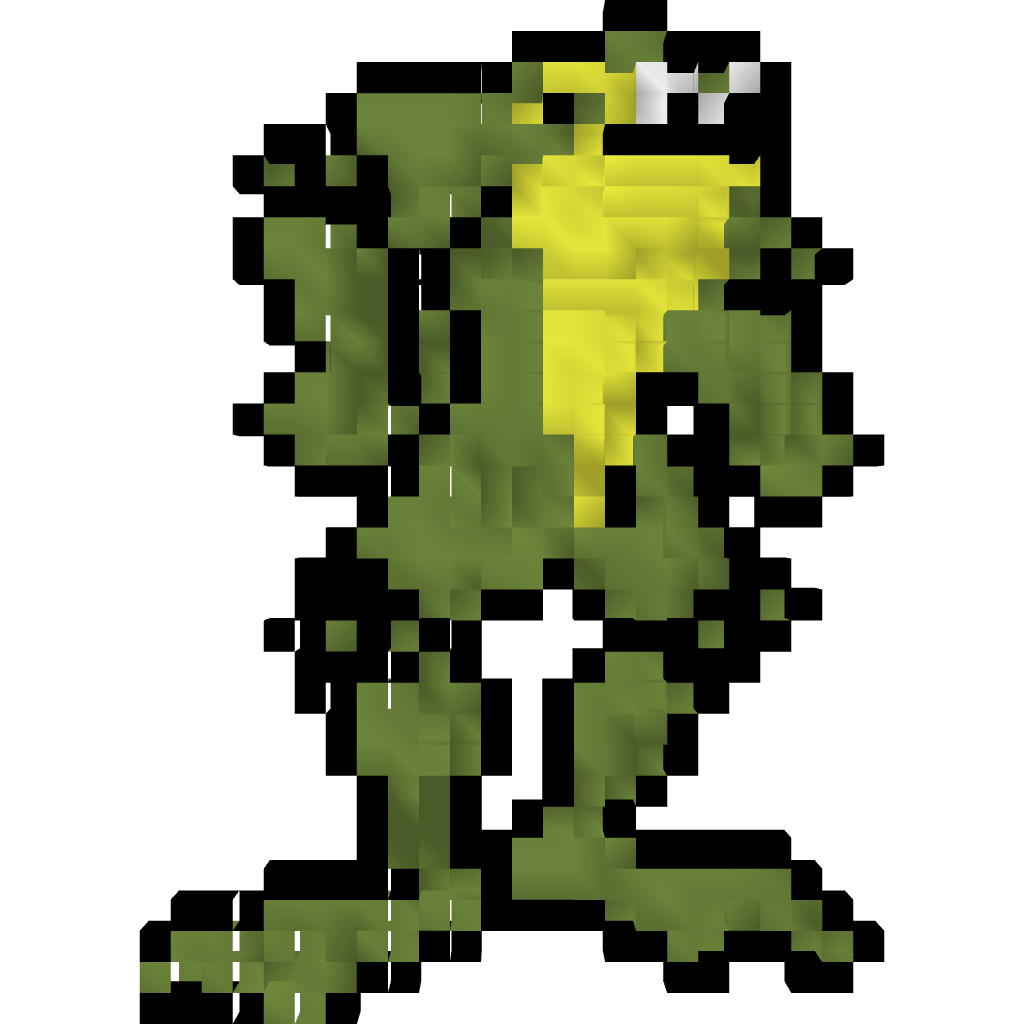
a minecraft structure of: Battletoads/NES-Rash high quality